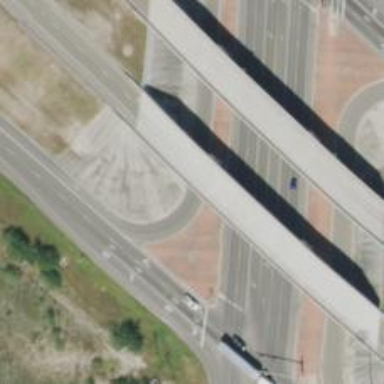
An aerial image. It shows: Tertiary link road.